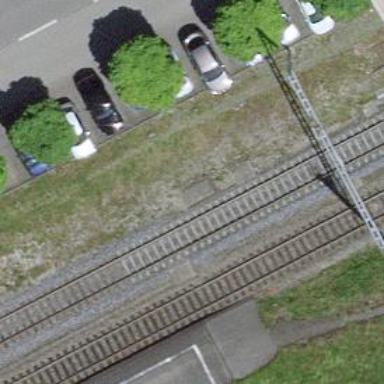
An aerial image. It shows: Single railway track with electrification through contact line.